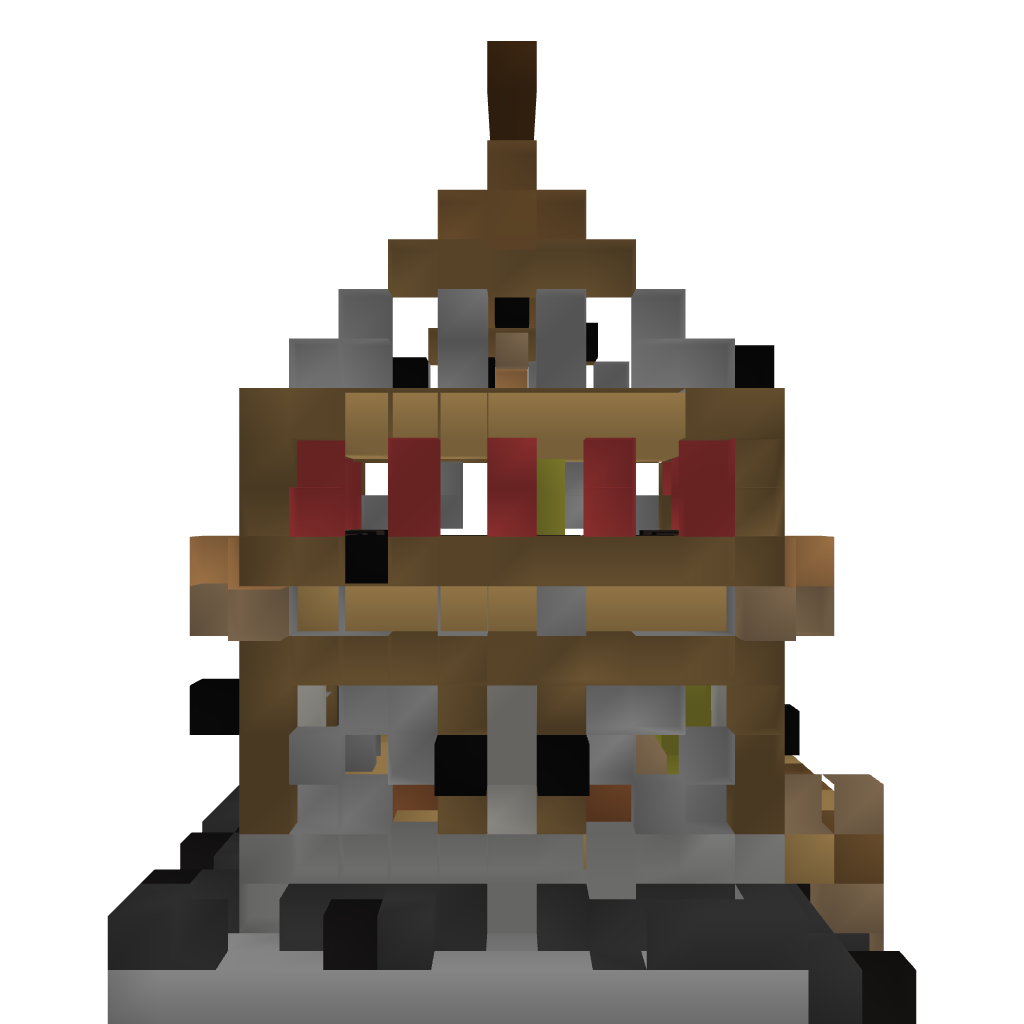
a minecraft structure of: Medieval Store